Question: I am new to . I need to change a 'label' in 'magento admin panel' form.I have the following:
'''
Magento admin panel>sales>Orders>Billing Address>Edit
'''
In this path I have a 'label' named 'Comapany'.
My requirement is I need to change the label to .
Refer the image for details:

I don't know where the form comes from. Please guide me where I should change. I need the file path. Any help will be appreciated!! Thanks in advance..
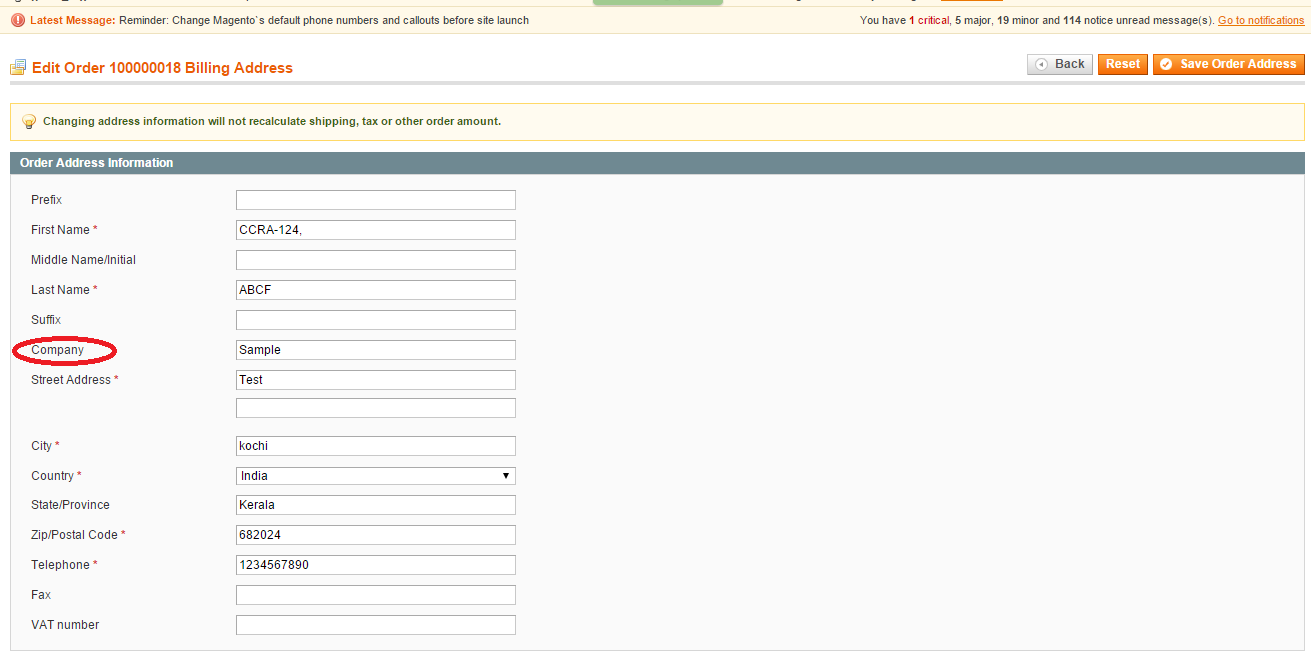
Answer: If you don't mind changing "company" to "organization" everywhere in backend then you could use magento translate files.
For backend you can find it in: /app/design/adminhtml/default/default/locale/your_locale/translate.csv
Just open the csv file with some text editor and then find "company" in the translation file, in english case it should be '"company, "company"', change it to '"company, "organization"' and all company words in the backend will change to organization.